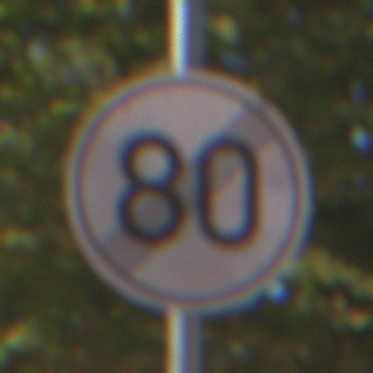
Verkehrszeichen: EndeGeschwindigkeit80
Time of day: MorningAfternoon
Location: Outdoor (Nature)
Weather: Clear
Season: Summer
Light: Natural